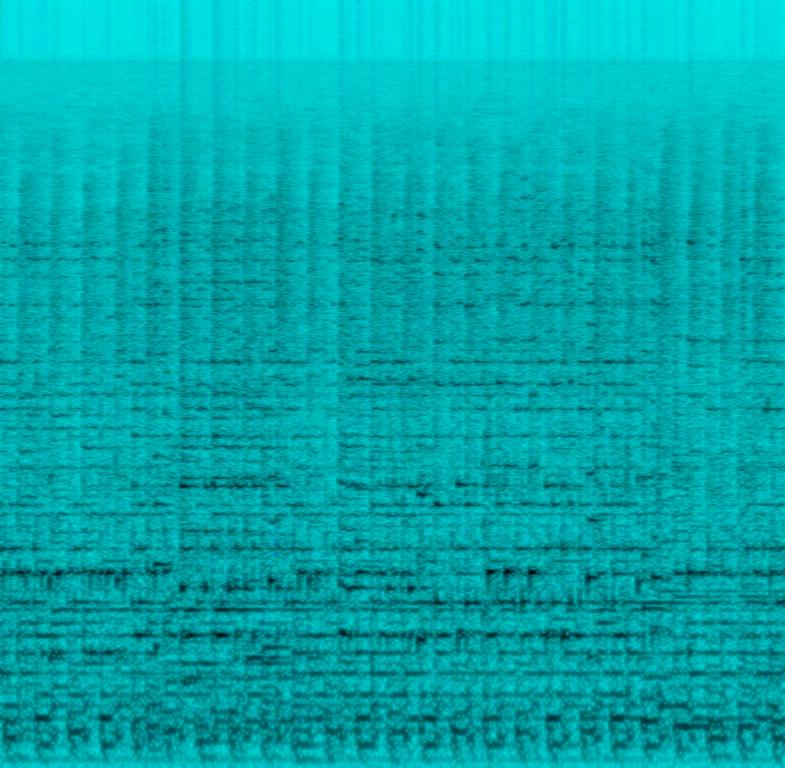
This music is instrumental. The tempo is fast with a vigorous banjo harmony, infectious drumming, auto harp, mandolin and tambourine accompaniment. The music is an upbeat, high-spirited, energetic,enthusiastic ,effervescent Country Music instrumental.